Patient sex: M
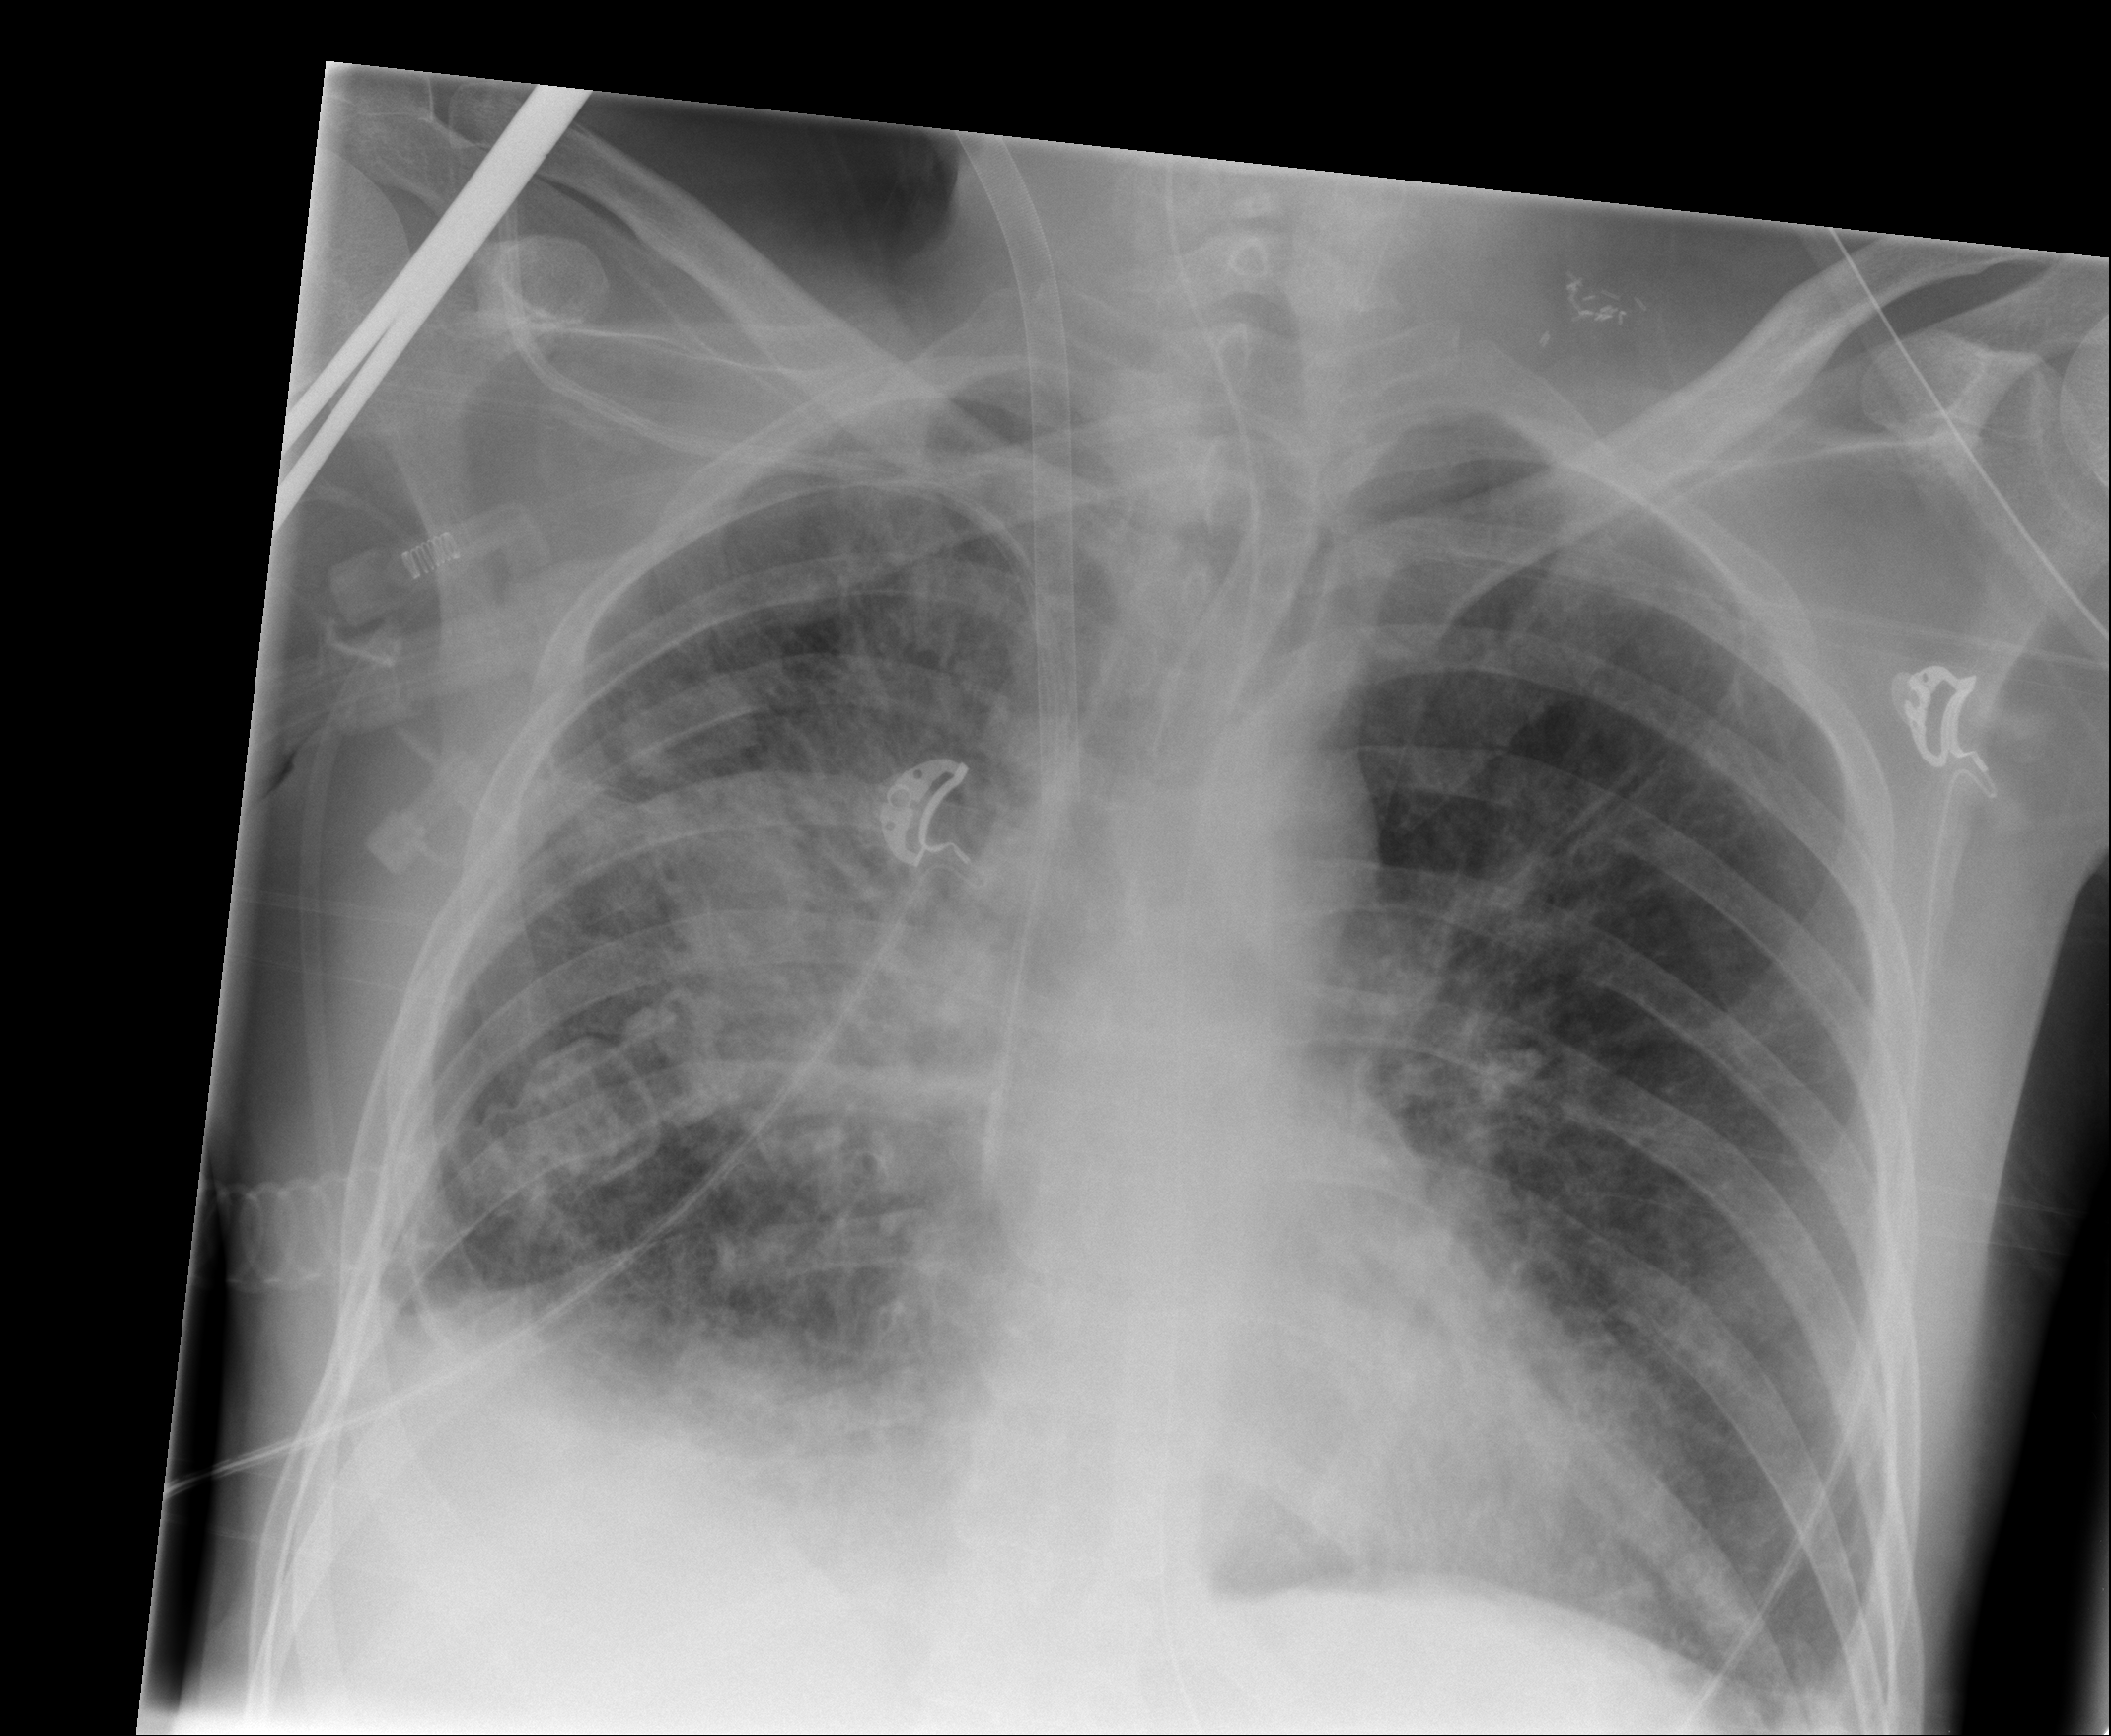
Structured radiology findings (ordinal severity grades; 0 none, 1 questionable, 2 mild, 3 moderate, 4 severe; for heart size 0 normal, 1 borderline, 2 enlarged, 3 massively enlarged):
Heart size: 0
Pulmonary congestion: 0
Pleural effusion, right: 2
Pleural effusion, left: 1
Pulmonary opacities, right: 3
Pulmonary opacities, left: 2
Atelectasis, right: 2
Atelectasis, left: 0